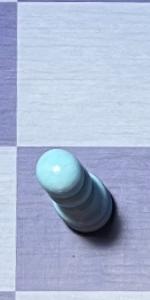
Label: Pawn_White